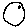
Label: moon